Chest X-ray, AP view. Patient: 34 years old, sex M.
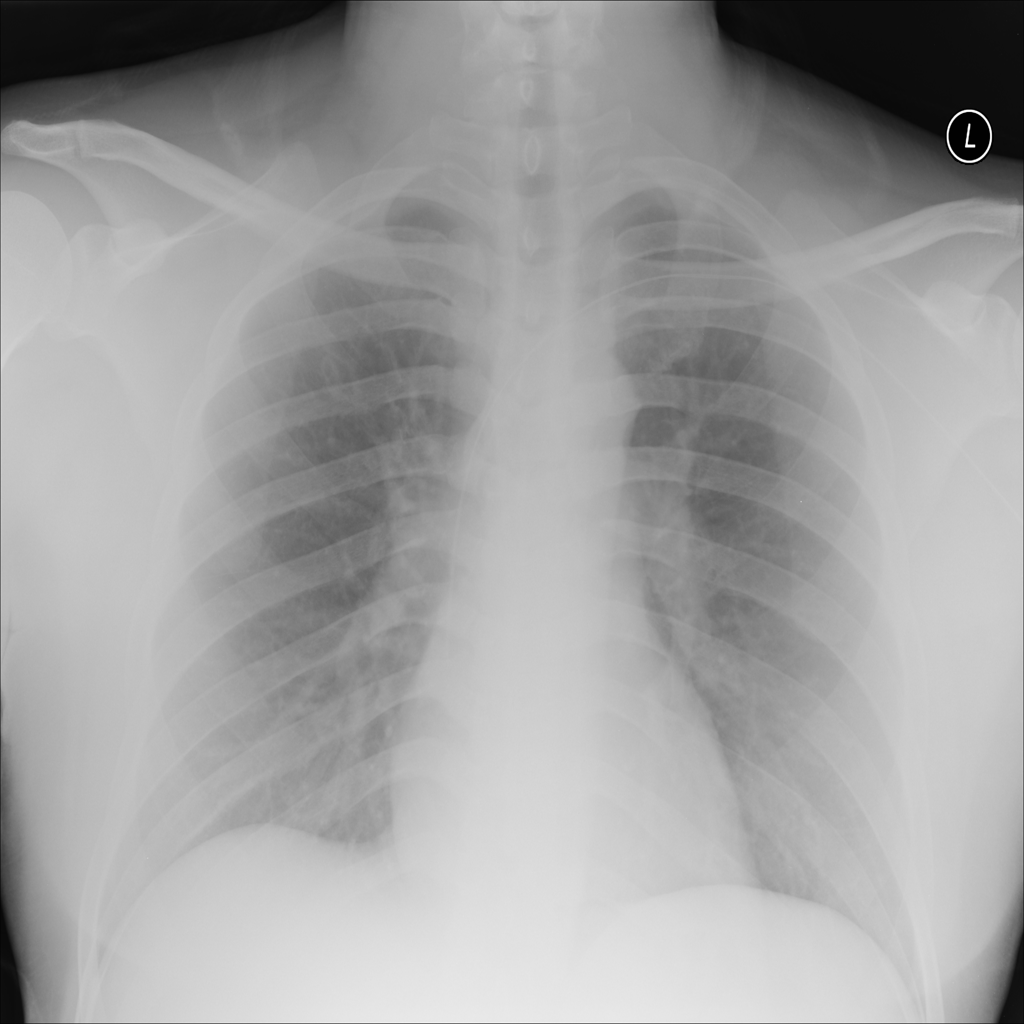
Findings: No Finding